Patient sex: M
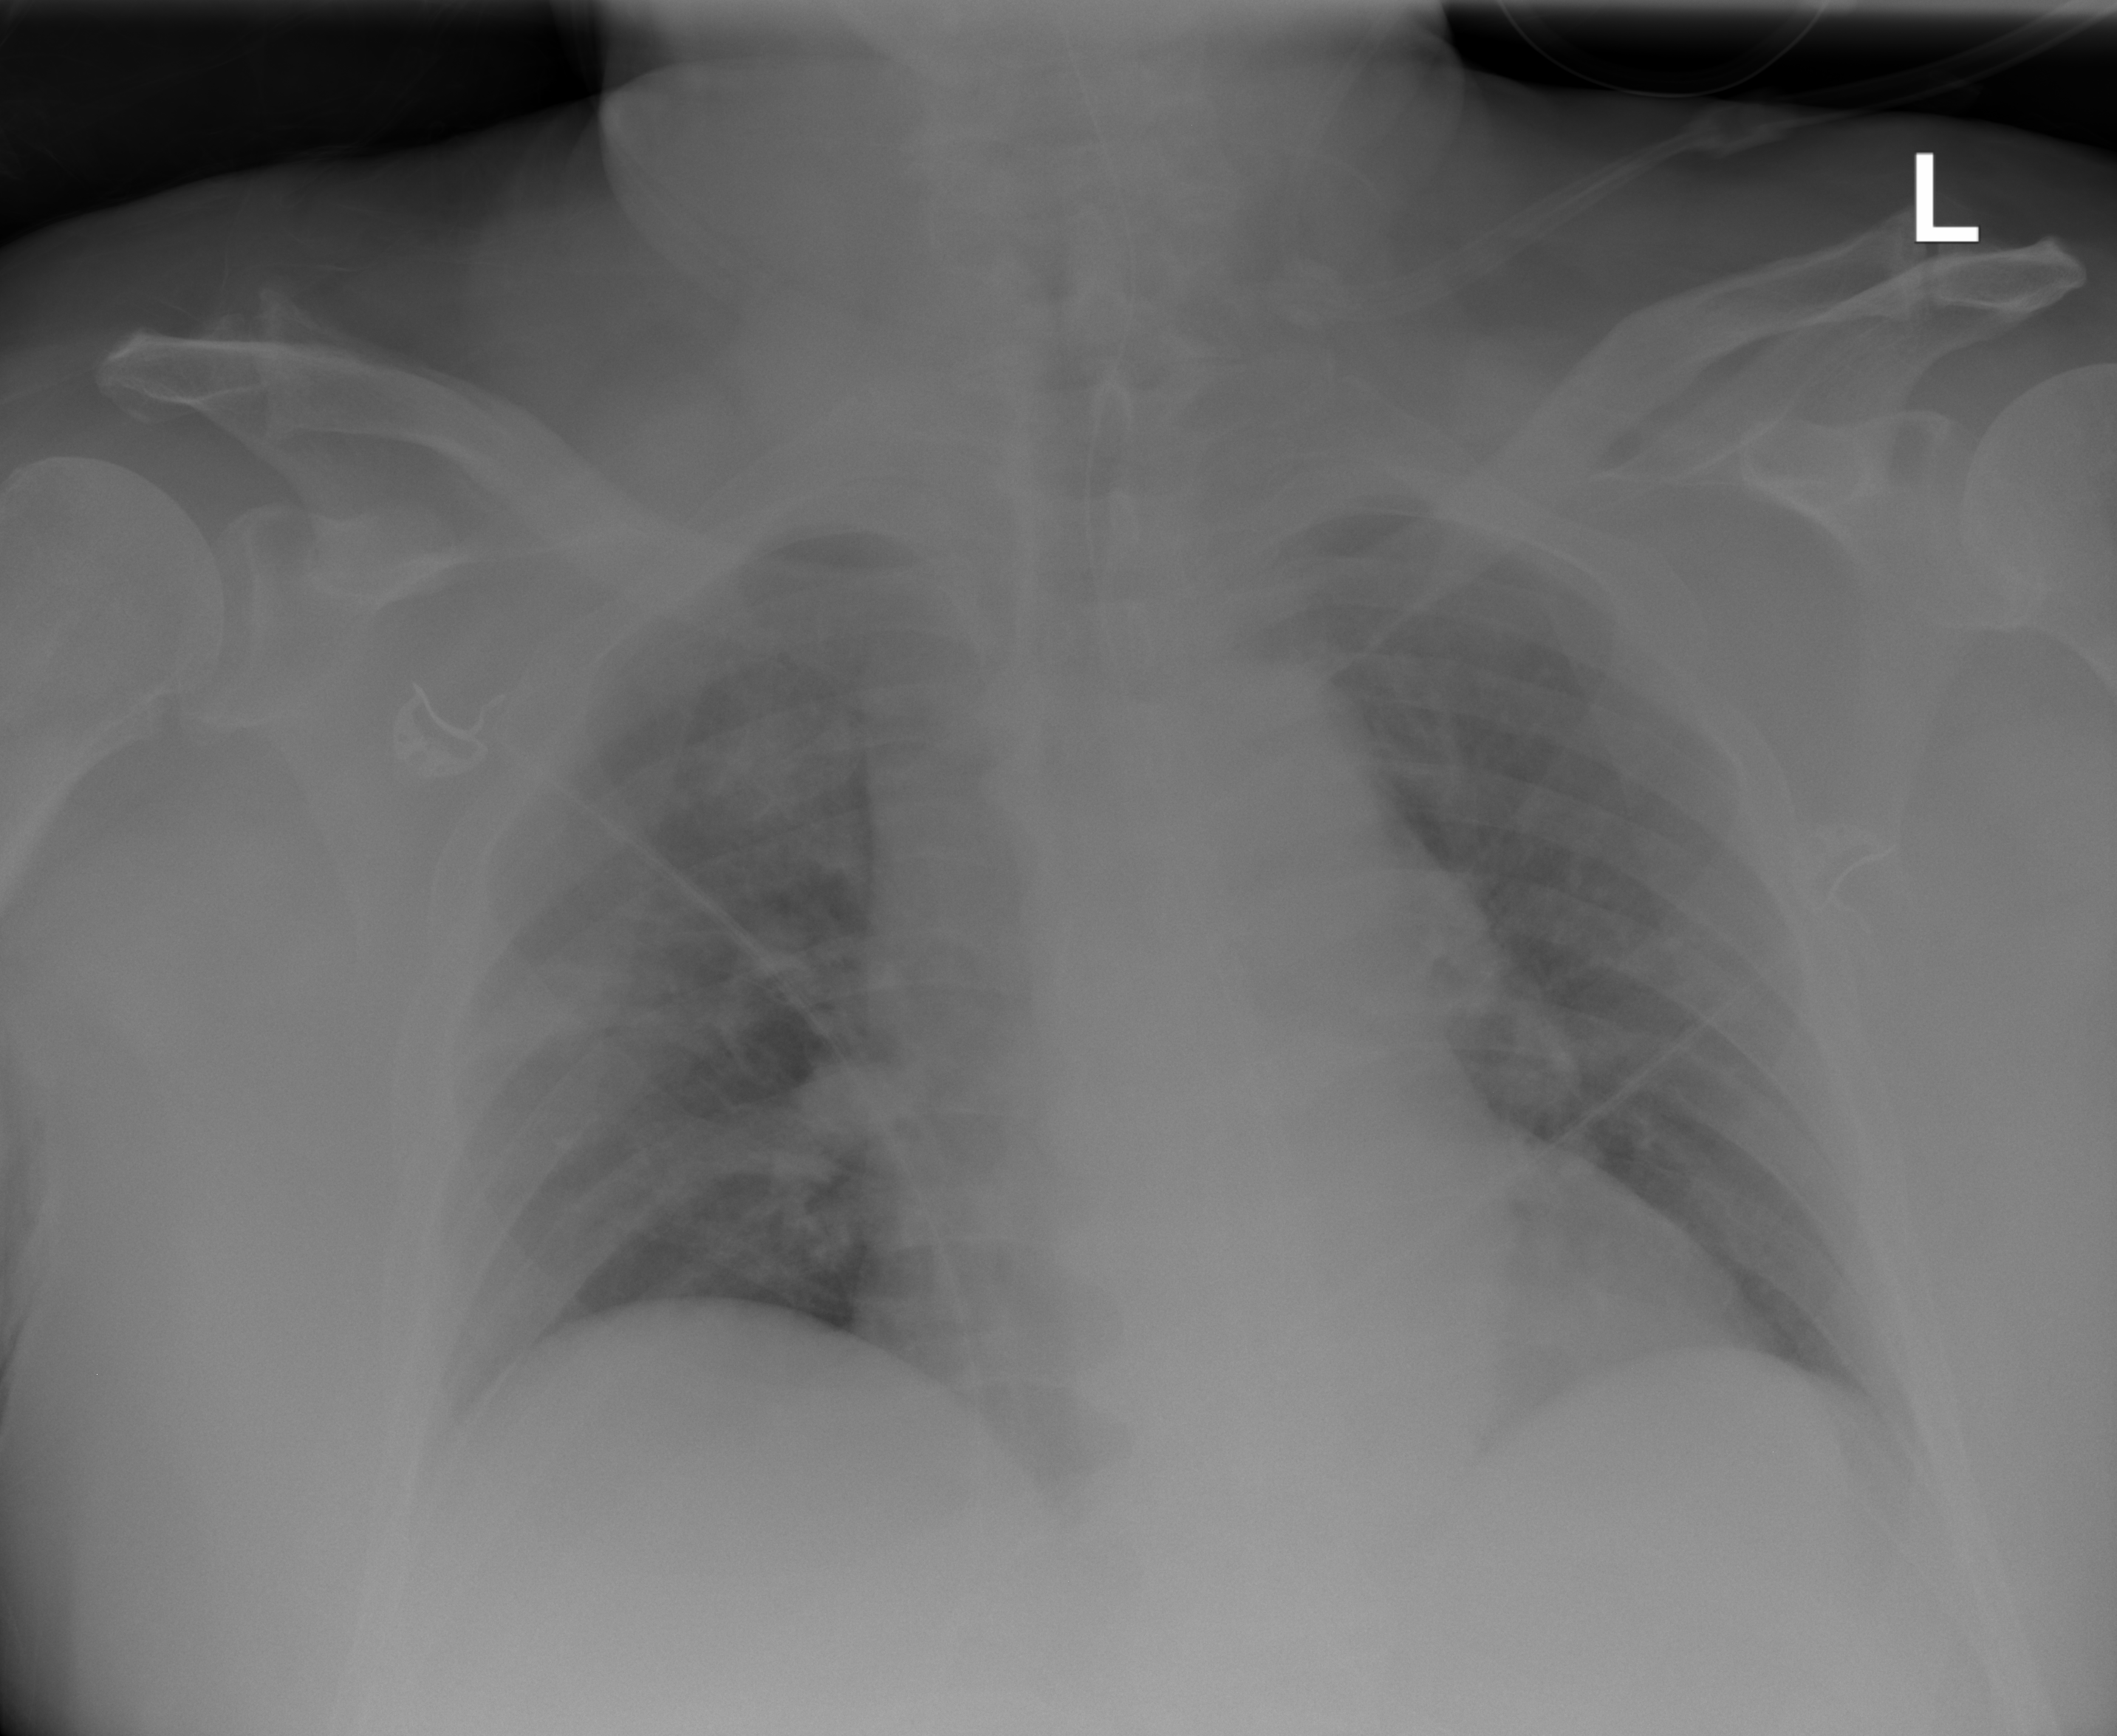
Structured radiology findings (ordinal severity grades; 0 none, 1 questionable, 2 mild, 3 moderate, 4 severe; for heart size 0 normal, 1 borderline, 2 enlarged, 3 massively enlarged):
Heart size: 0
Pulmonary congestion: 0
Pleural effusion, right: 0
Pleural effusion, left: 0
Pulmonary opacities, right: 1
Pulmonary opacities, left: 0
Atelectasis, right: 2
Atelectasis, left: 0